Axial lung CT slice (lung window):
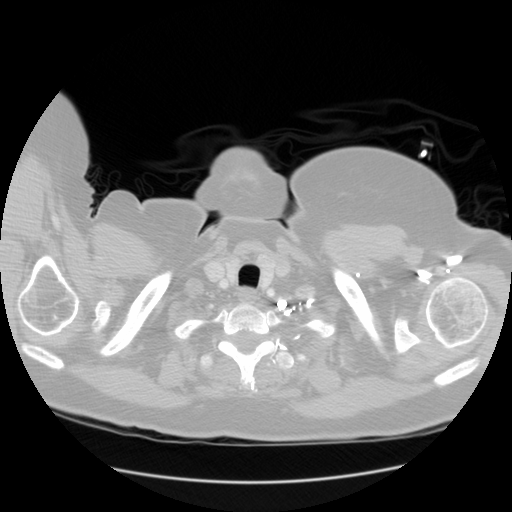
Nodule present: no